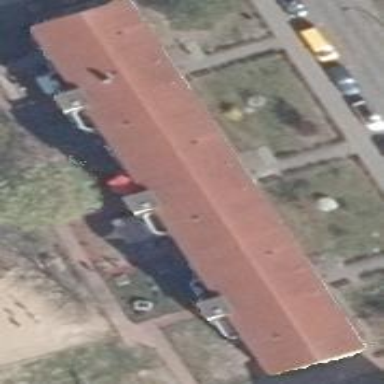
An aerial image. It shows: Residential building with red gabled roof.